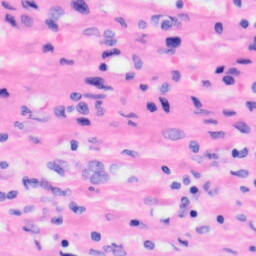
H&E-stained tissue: Liver